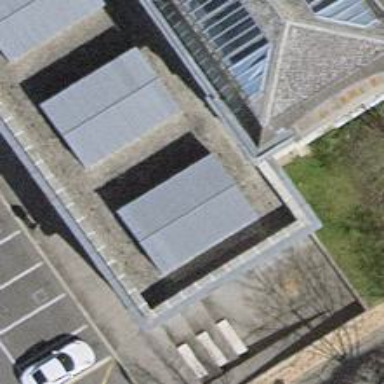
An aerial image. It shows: Gallery building.